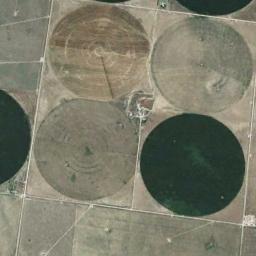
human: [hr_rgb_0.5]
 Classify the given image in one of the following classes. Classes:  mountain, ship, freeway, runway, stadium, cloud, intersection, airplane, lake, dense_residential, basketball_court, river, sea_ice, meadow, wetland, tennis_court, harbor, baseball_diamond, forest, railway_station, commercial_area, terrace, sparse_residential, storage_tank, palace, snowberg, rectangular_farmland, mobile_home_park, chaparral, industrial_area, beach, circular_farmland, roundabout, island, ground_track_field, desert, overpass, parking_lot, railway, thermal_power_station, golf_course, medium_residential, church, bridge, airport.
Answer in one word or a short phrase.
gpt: circular_farmland